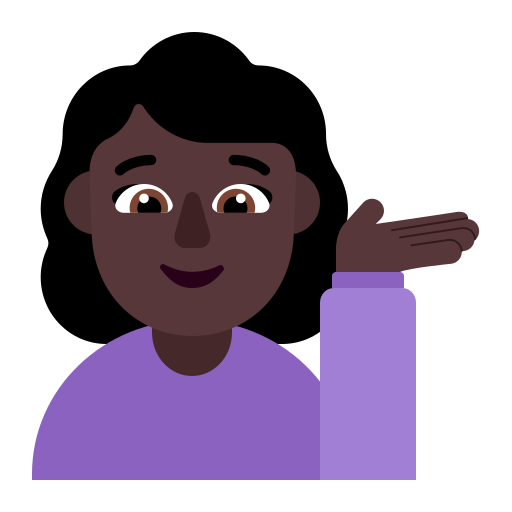
woman tipping hand flat dark